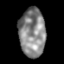
Tissue: lung
Cell type: T cells
Senescence score: 0.239
Nuclear area (px): 1244
Mean DAPI intensity: 135.203